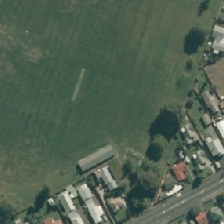
Land cover: urban_parkland